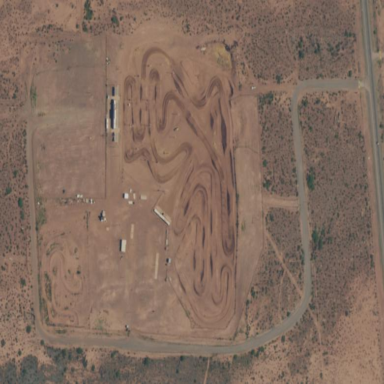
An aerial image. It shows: Sports centre specializing in motor and motocross activities located on leisure land.